Question: how to calculate the sum of points each week?
Table: essai
Here is the table and the last column (sum) is the resulsutat I want to get.

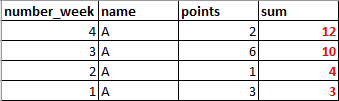
Answer: You can use the window variant of 'sum':
'''
SELECT *,
SUM(opints) OVER (ORDER BY number_week ASC
ROWS BETWEEN UNBOUNDED PRECEDING AND CURRENT ROW)
FROM essai
'''